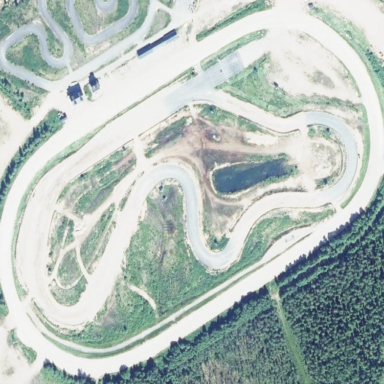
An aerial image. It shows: Compacted track used for horse racing on leisure land.